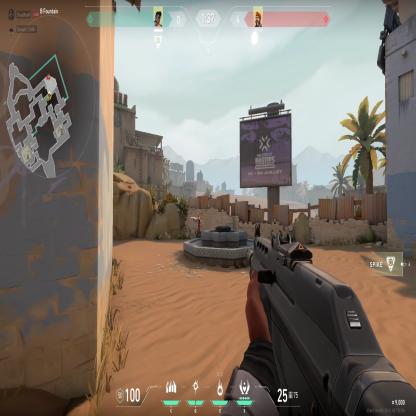
Label: enemy